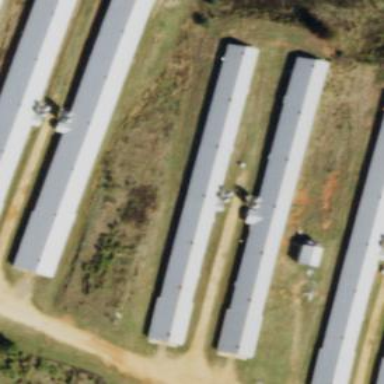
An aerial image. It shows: Poultry house.